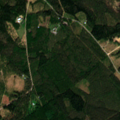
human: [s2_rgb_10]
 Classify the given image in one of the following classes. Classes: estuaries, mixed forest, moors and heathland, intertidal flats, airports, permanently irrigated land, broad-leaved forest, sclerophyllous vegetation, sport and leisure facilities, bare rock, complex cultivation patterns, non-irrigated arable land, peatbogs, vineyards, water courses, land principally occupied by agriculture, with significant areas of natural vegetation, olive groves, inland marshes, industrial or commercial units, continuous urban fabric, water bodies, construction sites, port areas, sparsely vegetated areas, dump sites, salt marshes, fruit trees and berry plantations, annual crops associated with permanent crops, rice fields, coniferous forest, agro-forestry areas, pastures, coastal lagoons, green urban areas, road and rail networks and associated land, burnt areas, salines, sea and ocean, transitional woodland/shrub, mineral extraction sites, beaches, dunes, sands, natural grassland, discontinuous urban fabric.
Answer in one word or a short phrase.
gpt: coniferous forest, mixed forest, transitional woodland/shrub